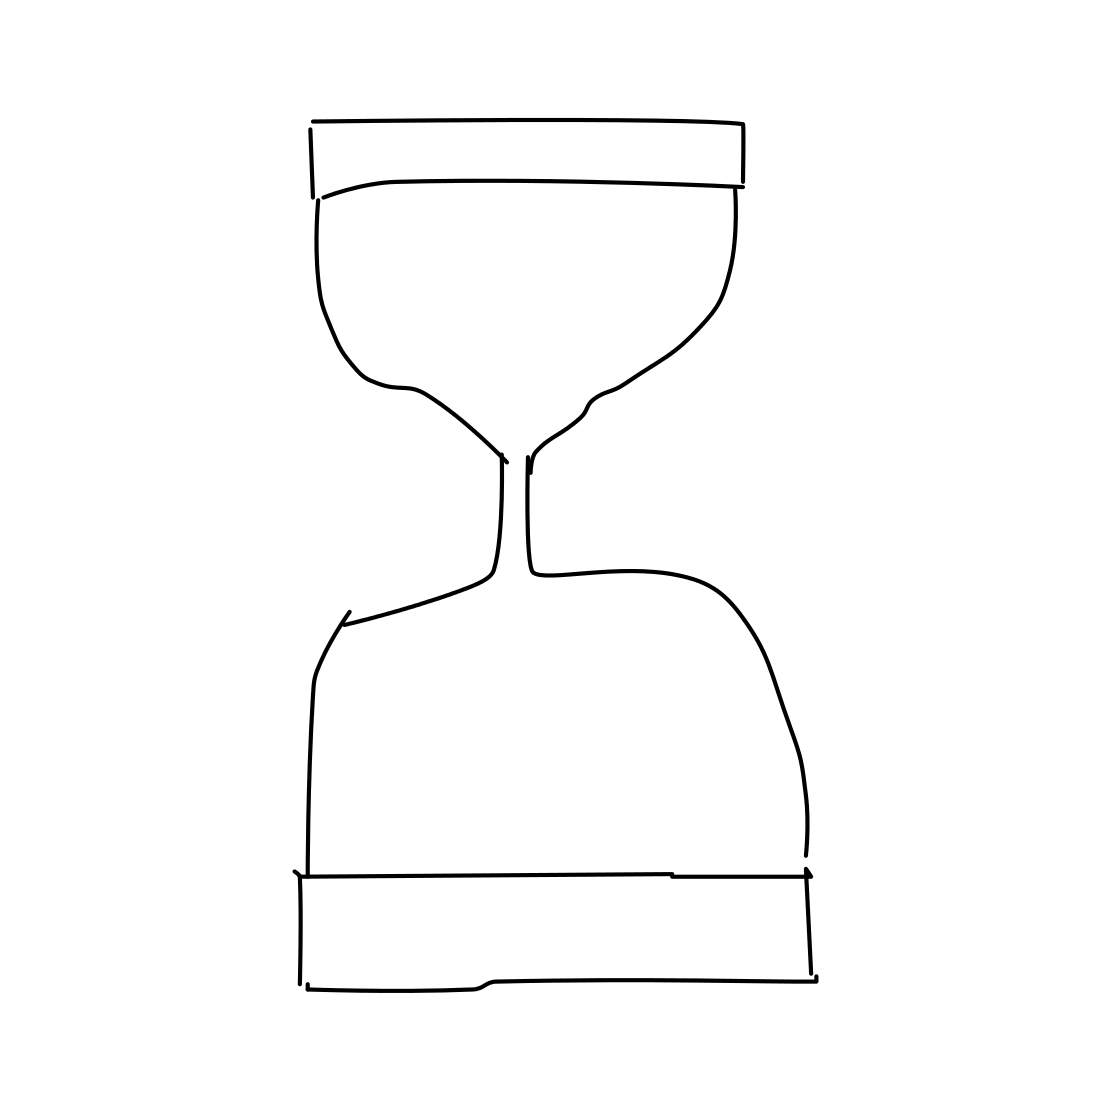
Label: hourglass